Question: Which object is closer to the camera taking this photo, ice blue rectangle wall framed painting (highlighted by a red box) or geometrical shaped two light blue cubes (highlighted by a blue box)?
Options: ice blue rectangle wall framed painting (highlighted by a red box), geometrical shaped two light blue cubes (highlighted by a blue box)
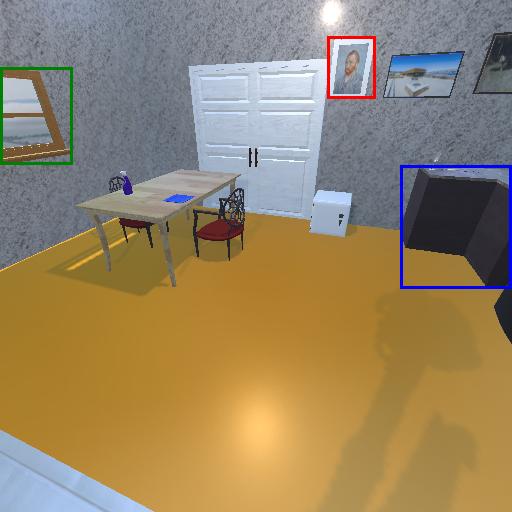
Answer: ice blue rectangle wall framed painting (highlighted by a red box)